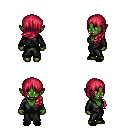
a pixel art fantasy rpg character, female body template, orc, green skin, gray robe, metal pants, ruby red left-swept hairstyle, black slippers, four views (front, back, left, right), 2x2 character sprite sheet, small pixel art, hard edges, no anti-aliasing